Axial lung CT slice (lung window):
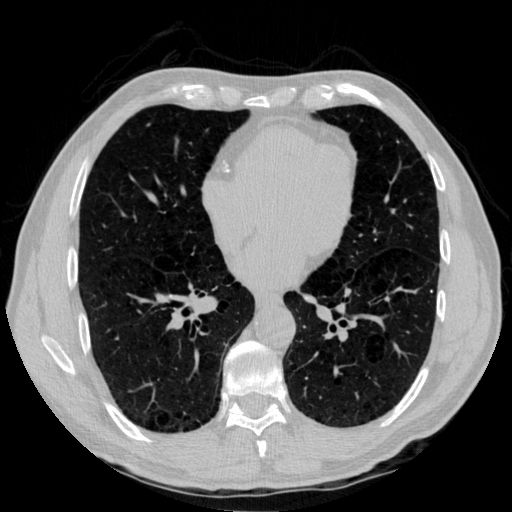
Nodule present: no